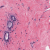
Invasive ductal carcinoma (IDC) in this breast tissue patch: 0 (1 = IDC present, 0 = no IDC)